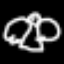
Label: angel